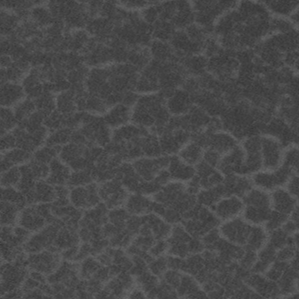
Label: frost